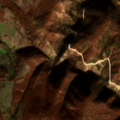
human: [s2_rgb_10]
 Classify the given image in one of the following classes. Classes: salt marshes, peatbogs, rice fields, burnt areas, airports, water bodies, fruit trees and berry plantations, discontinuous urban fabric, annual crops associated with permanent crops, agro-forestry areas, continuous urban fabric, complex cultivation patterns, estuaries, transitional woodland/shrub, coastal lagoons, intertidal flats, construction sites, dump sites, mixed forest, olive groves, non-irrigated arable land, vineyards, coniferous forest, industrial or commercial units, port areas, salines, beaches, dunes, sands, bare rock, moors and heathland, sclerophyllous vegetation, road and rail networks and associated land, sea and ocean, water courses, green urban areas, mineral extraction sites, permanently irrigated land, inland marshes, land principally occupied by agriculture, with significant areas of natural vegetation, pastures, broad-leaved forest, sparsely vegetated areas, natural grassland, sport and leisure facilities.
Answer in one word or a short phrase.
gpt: pastures, land principally occupied by agriculture, with significant areas of natural vegetation, broad-leaved forest, transitional woodland/shrub